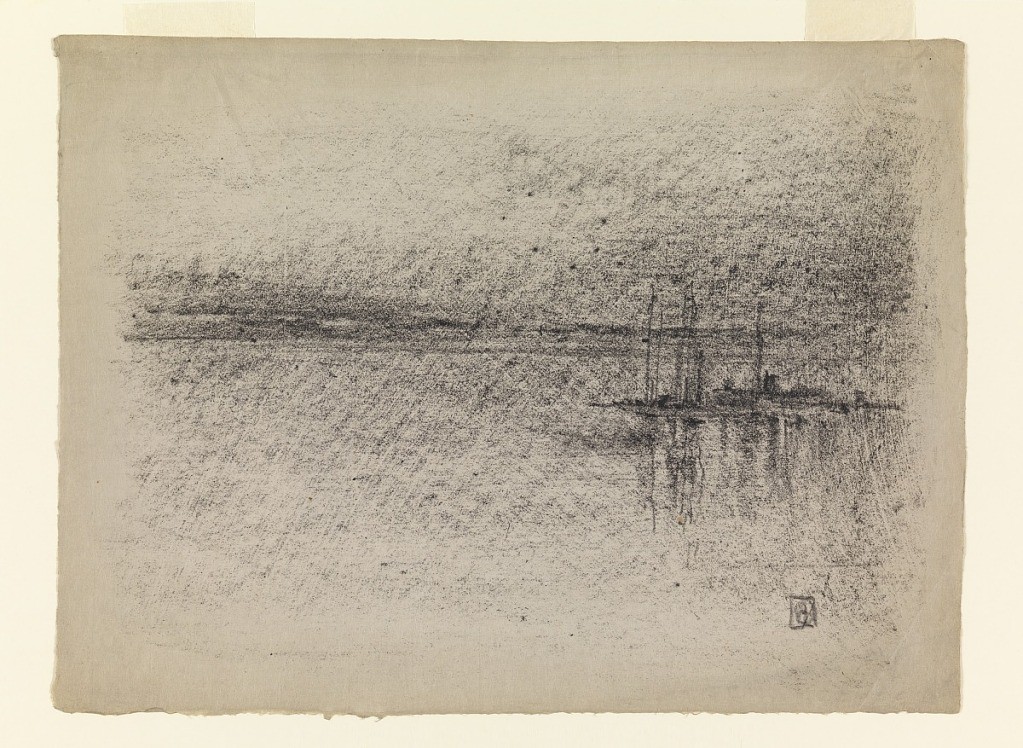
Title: Landscape
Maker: Leon Dabo, American, 1868–1960
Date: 1905–10
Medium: Charcoal on gray laid paper
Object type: Drawing
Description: Scene at evening, looking across broad body of still water. Right center, small island with tall bare trees. Flat shoreline in distance.